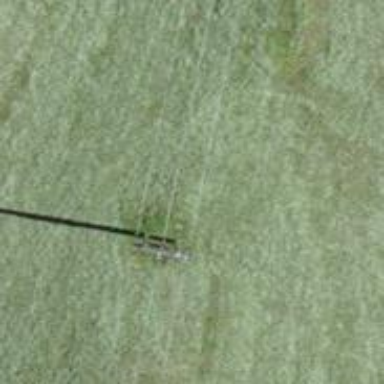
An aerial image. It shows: Power pole.